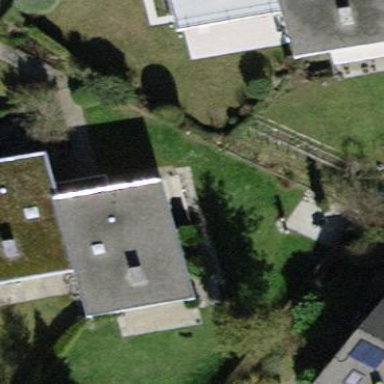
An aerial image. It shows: House with flat roof.